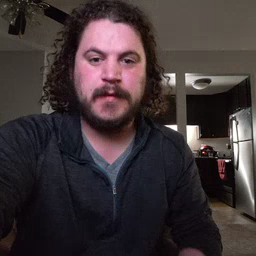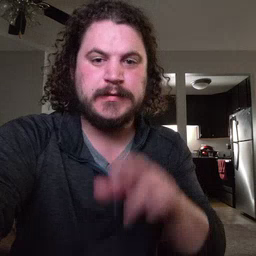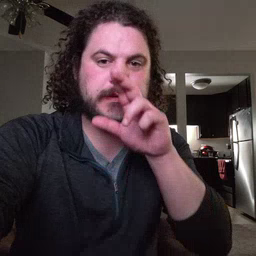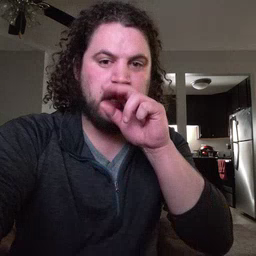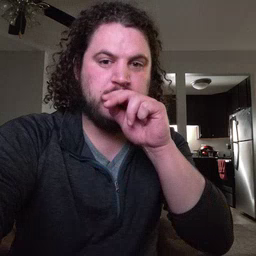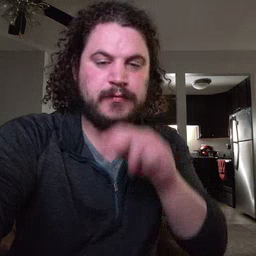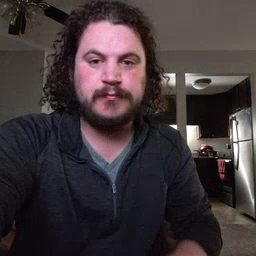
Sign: duck